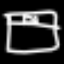
Label: bed